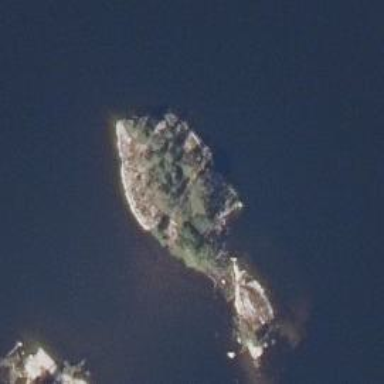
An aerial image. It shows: Bare rock islet in the natural surroundings.